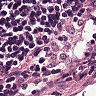
Metastatic tissue present: no